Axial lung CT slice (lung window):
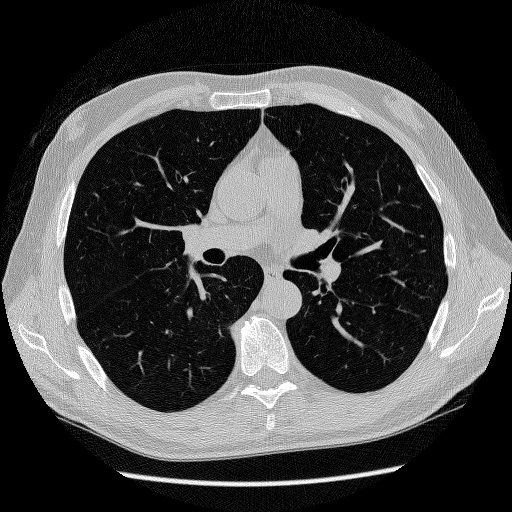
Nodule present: no